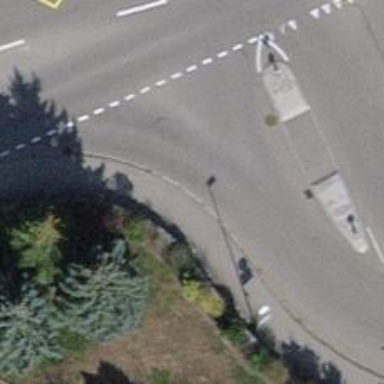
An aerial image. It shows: Kerb serving as barrier.